三年级 · 算术
出每张卡片上两个数的和与差,填在横线上。(10 分)

503

108

和: \$ \qquad \$
差: \$ \qquad \$
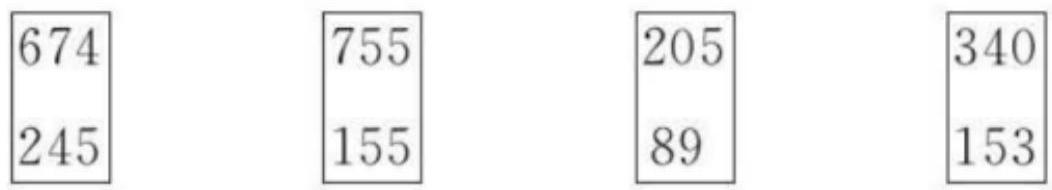
答案: 解和：919 910 294 493 611 差：429 600 116 187 395